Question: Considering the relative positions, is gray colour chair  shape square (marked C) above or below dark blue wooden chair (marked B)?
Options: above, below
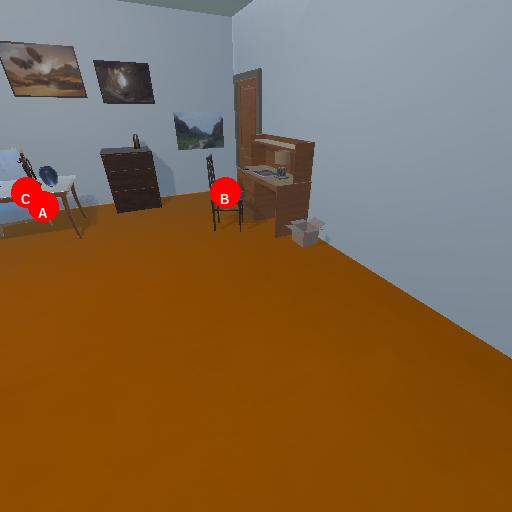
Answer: above